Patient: sex M, age 78
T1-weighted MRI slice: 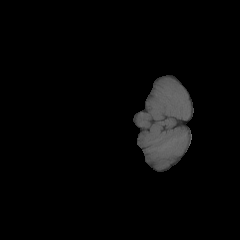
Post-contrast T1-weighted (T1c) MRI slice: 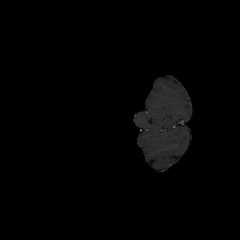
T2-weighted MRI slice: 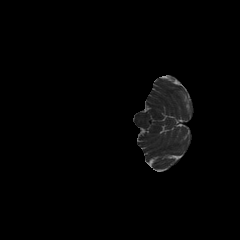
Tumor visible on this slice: no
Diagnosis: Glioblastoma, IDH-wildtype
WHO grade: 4